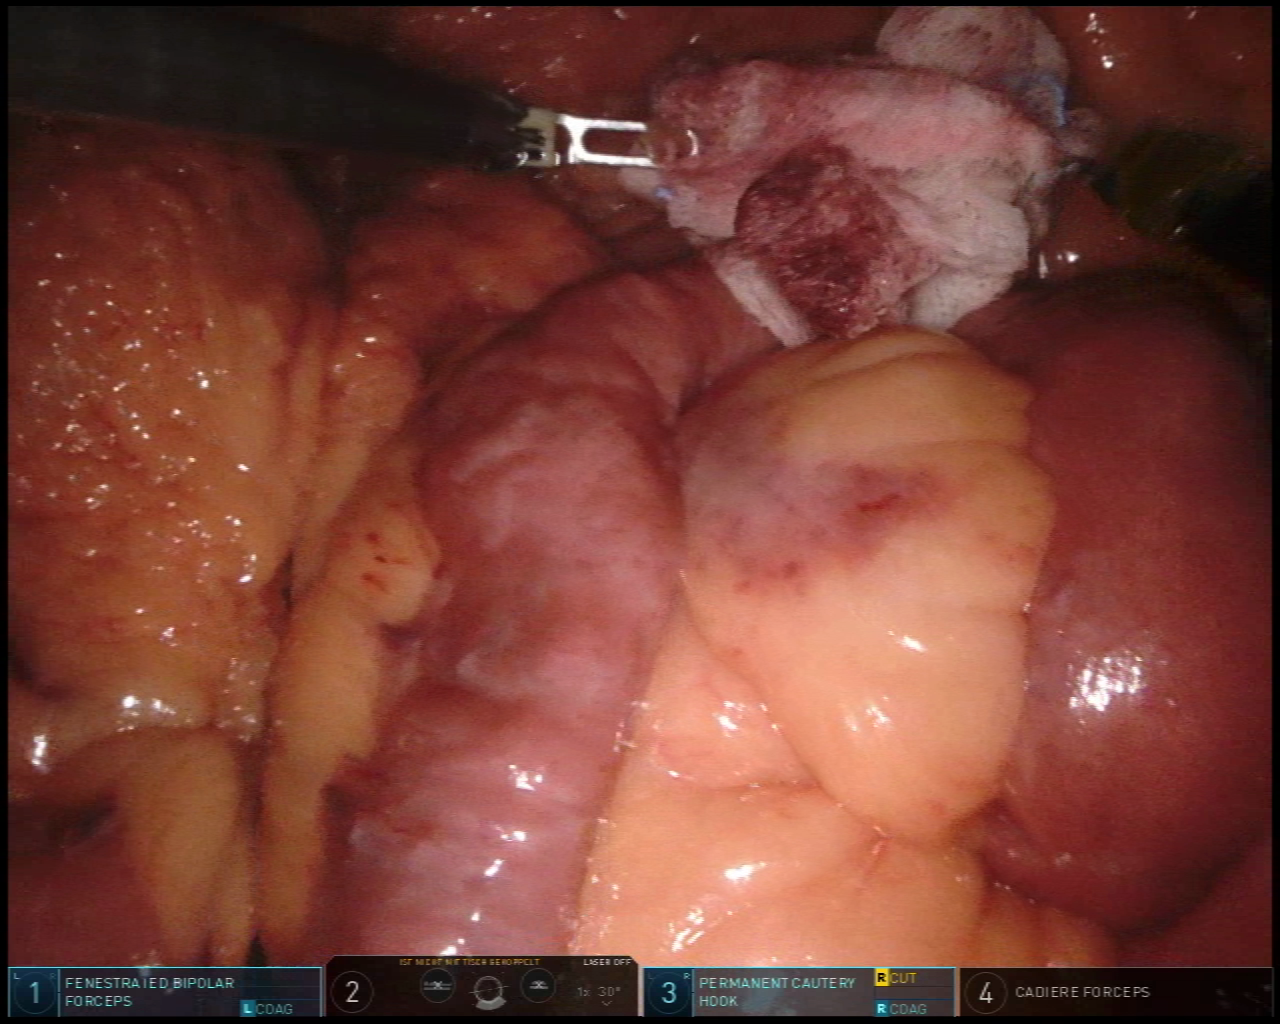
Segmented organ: small_intestine
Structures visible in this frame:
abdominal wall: yes
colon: no
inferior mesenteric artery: no
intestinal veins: no
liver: no
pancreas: no
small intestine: yes
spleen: no
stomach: no
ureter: no
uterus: no
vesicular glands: no